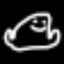
Label: frog